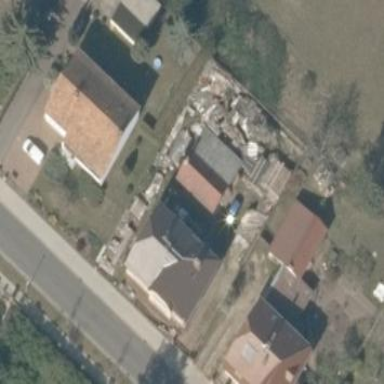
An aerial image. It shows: Residential building.